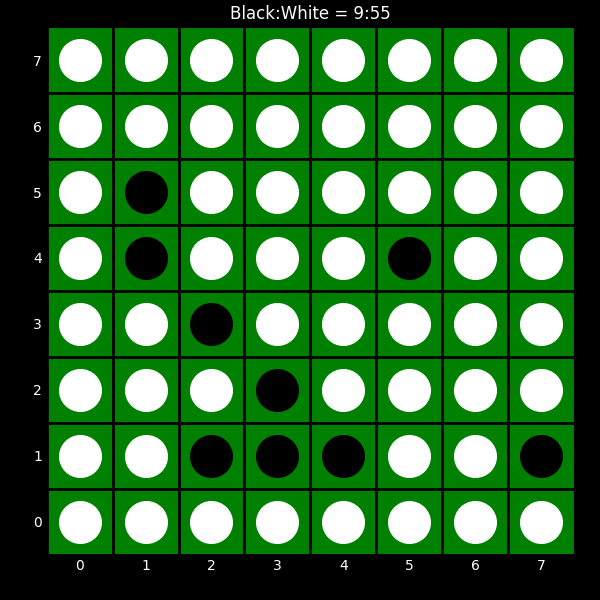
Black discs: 9
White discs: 55